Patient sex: F
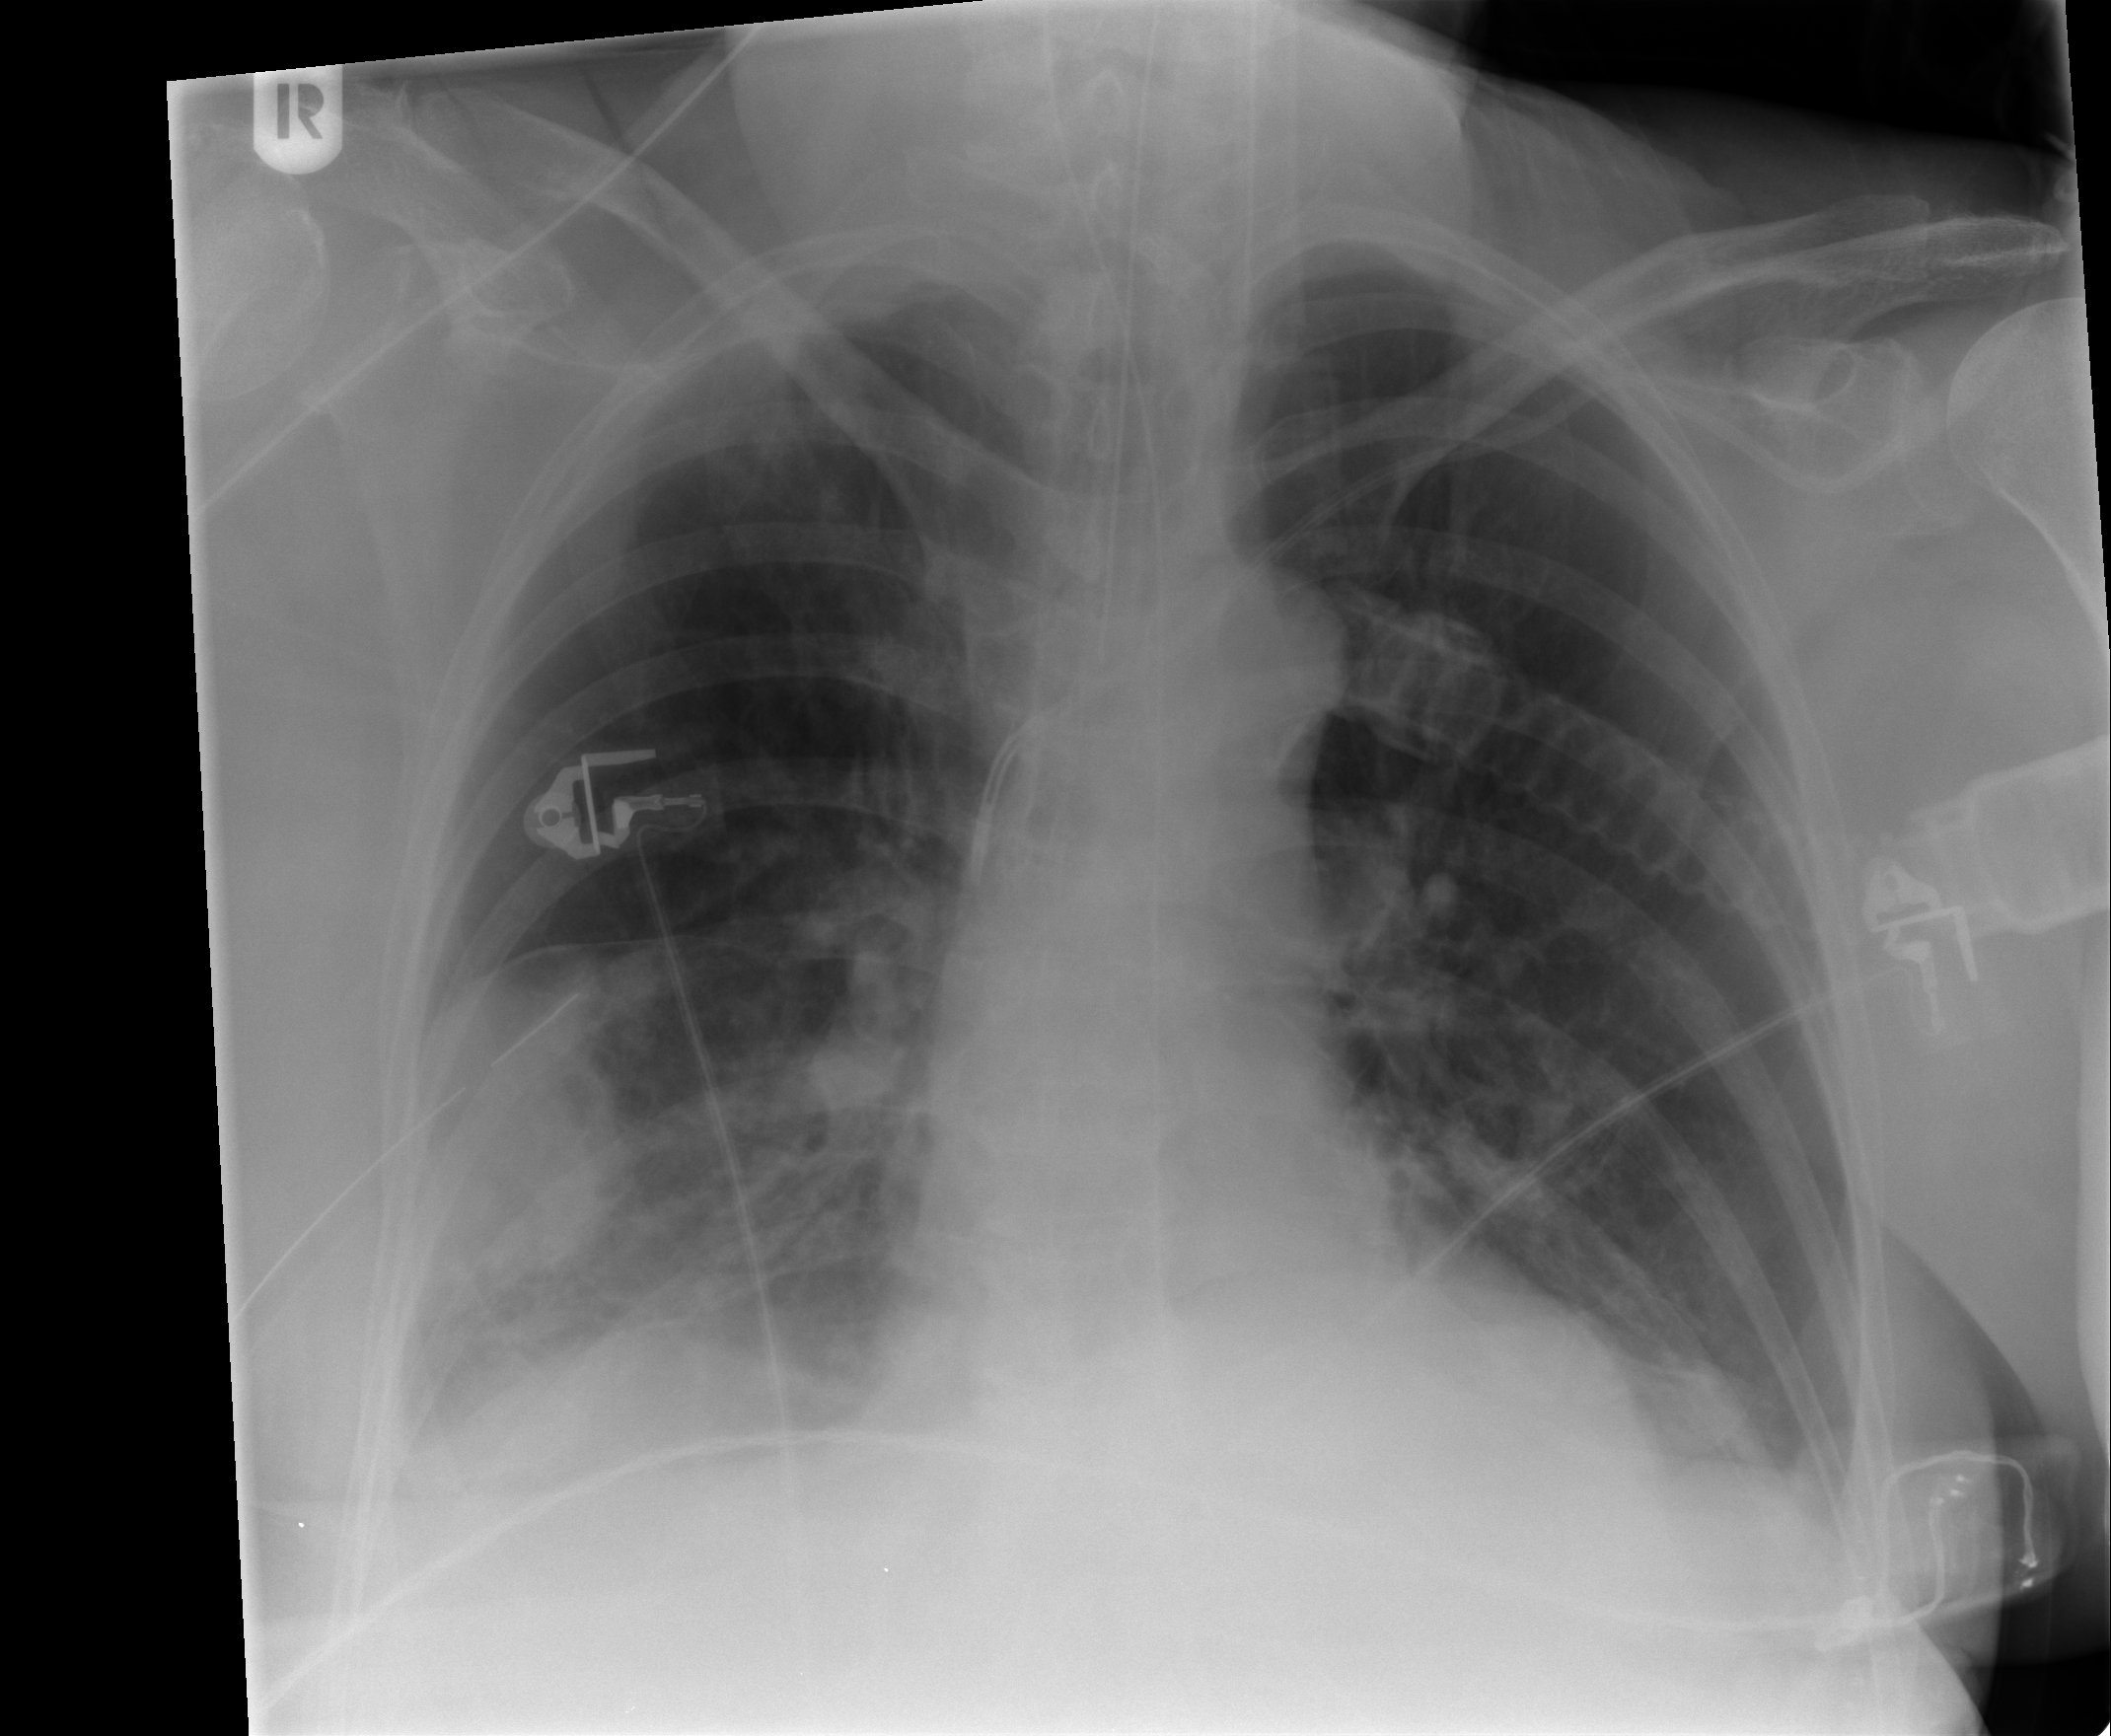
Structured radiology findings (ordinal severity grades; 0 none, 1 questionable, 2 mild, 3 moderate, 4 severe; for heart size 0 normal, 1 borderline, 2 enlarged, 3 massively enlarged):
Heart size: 0
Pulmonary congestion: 0
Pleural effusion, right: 2
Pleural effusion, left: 2
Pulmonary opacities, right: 1
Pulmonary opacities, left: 0
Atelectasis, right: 2
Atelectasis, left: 2